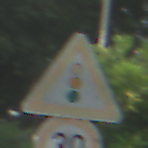
Verkehrszeichen: Lichtzeichenanlage
Zusatzzeichen unten: Geschwindigkeit30
Umgebung: Outdoor, Urban
Tageszeit: MorningAfternoon
Wetter: PartlyCloudy
Licht: Natural
Jahreszeit: NotSpecified
Kontrast: LowContrast